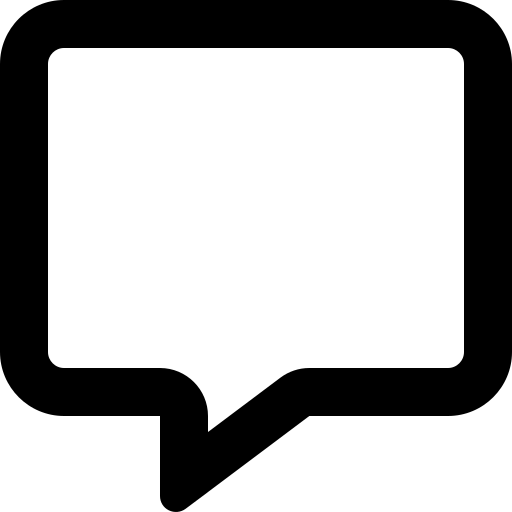
Tags: icon, FontAwesome, fa-icon, outline, message